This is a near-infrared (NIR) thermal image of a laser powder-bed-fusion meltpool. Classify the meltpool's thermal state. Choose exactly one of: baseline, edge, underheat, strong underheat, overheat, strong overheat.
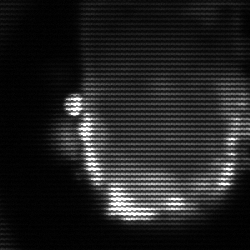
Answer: baseline